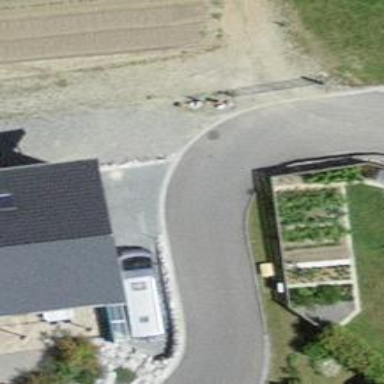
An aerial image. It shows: Asphalt driveway designated as service road.